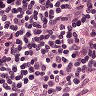
Metastatic tissue present: no